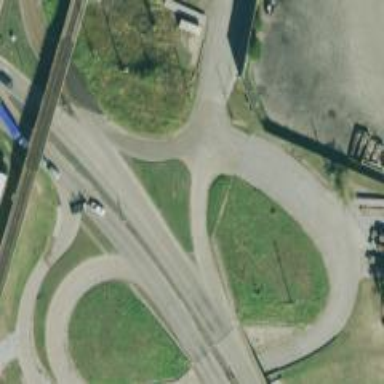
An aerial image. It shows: Secondary link road.